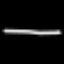
Label: line